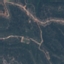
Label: HerbaceousVegetation